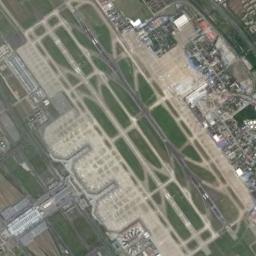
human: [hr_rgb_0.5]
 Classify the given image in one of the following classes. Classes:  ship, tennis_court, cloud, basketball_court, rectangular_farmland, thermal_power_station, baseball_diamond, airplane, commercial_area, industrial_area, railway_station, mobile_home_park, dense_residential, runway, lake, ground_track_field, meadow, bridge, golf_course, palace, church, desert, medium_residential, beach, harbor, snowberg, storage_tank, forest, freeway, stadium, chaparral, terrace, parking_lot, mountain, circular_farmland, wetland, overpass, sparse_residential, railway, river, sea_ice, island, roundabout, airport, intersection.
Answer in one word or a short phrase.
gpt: airport